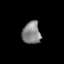
Tissue: lung
Cell type: Epithelial cells
Senescence score: 0.1848
Nuclear area (px): 401
Mean DAPI intensity: 133.623